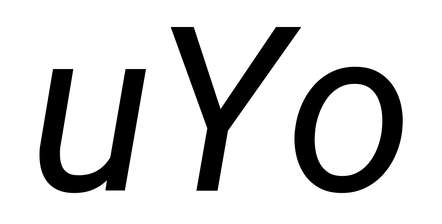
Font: Roboto-Italic_Italic